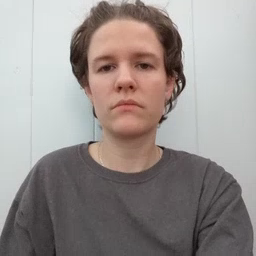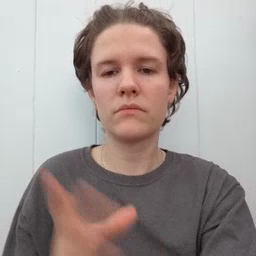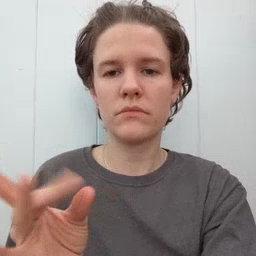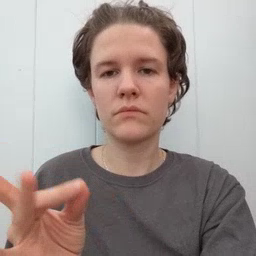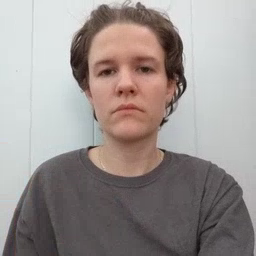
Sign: sticky